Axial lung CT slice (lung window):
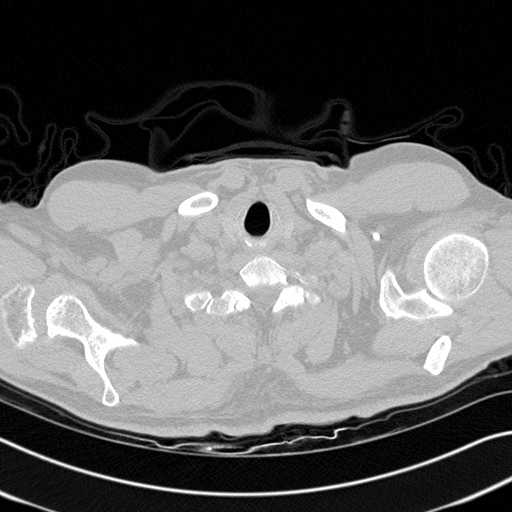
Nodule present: no